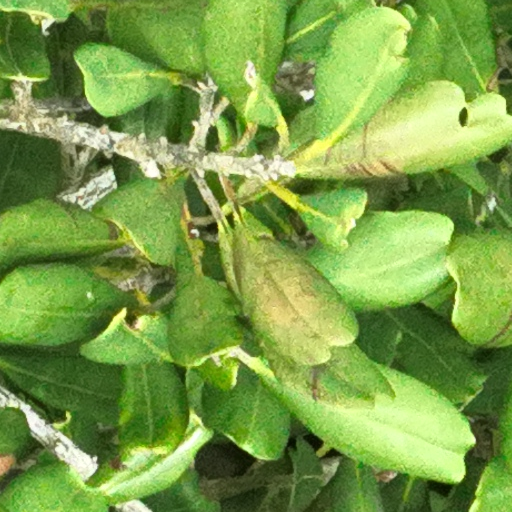
Species: Calophyllum longifolium
GBIF accepted scientific name: Calophyllum longifolium
Crown area (m\u00b2): 271.394